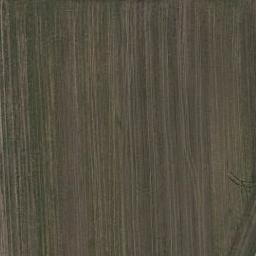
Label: meadow